Question: I was browsing around and found this blog post:
<URL>
(It is for a great add in if you user SQL Server CE.)
On that post I saw an screen shot of SSMS with images in the results.

How is this done? I have images in my database (PNG files that are serialized via memory stream), but I just see numbers when I select the image column.
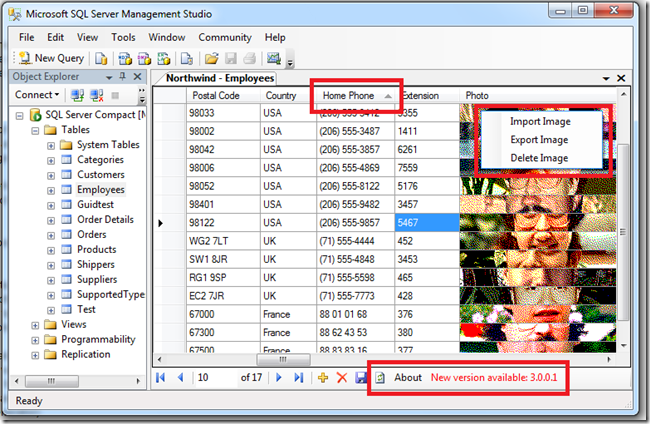
Answer: If you are asking how this is done, I'm not sure how it is implemented exactly. I know that you can create ssms plugins in visual studio, and I'm sure that there is a way to take a filestream object and decode it.
If you are looking for a way for you to do this besides the plugin you mentioned, there is a great freeware plugin I use. You can find a plugin ssmsboost at <URL>. This plugin has a community version and a pro version. The only difference between the two is that the community version needs to be renewed every 120 days. This plugin has a lot of nice features, but the one you're asking for is
> SSMS Results Grid Visualizers:> Feature allows to export & view files or some big amounts of text or XML data from tables (like files from document storage of sharepoint services). Required data should be simply output to ResultsGrid. By right-clicking the cell with required value and selecting "Visualize As->.." you can tell to save data to file with predefined name and open it with custom or default application. No matter than SSMS truncates long data from VARBINARY/VARCHAR fields when outputing them to ResultsGrid: SSMSBoost works with internal storage of SSMS and extracts complete cell value. Below you can see how a picture from [LargePhoto] field of [Production].[ProductPhoto] table from [AdventureWorks] database is being visualized: